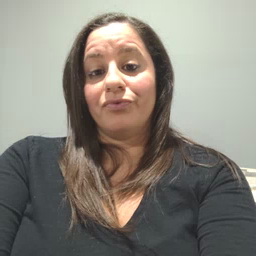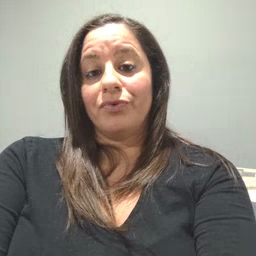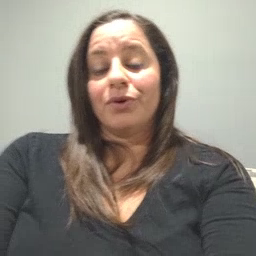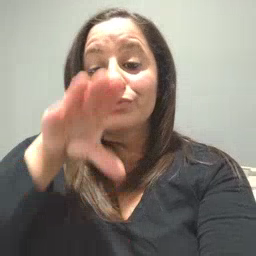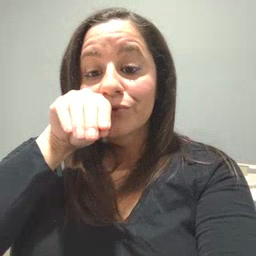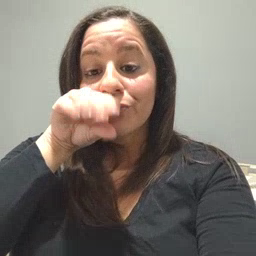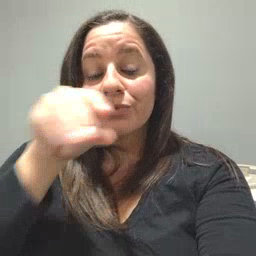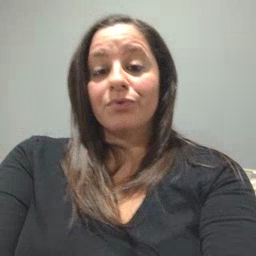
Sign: goose